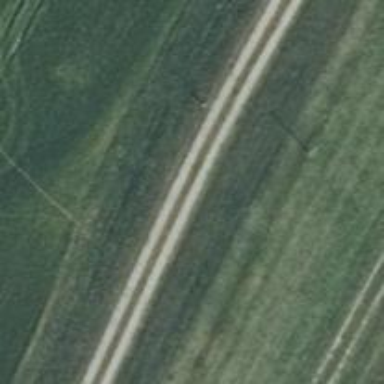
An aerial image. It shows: Track with grade3 tracktype.